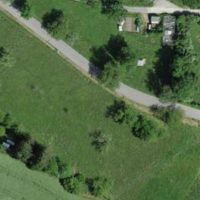
EUNIS habitat code: 25
Species observed at this site:
Daucus carota